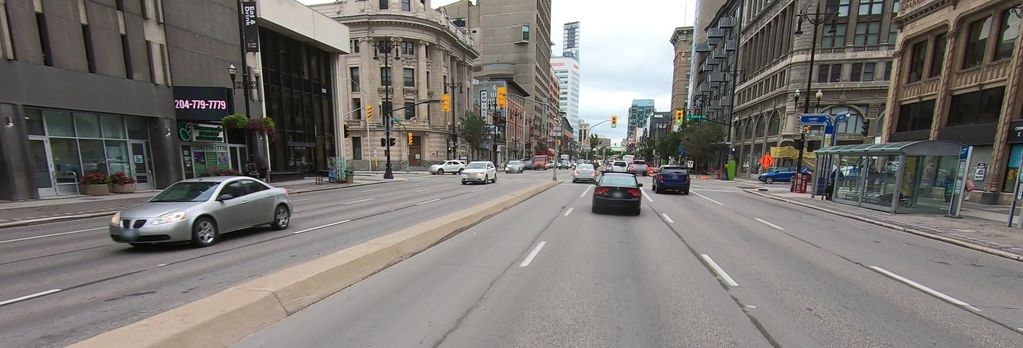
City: winnipeg